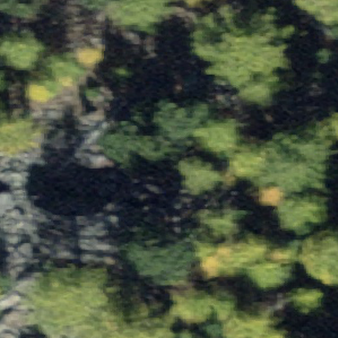
Label: other